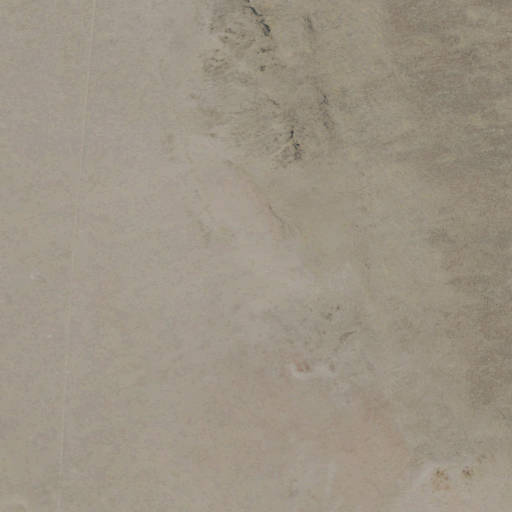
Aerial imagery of mountain in Oregon named Three Man Butte containing grassland and shrub